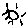
Label: sun